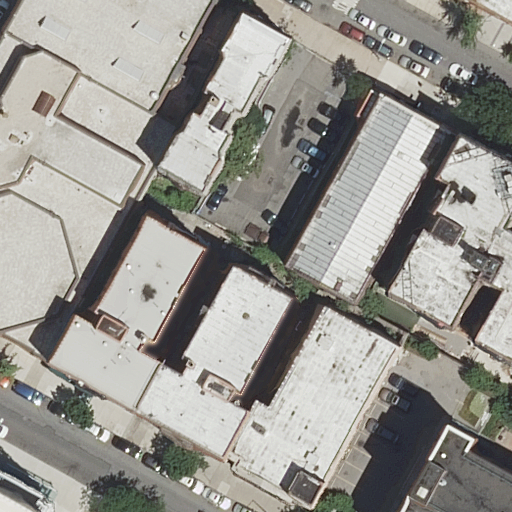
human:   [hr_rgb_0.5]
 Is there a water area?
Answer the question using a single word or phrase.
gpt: no

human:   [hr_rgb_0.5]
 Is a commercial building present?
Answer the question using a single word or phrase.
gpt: yes

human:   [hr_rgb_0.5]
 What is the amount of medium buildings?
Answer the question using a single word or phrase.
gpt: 2

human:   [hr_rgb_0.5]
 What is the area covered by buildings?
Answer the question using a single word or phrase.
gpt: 7913m2

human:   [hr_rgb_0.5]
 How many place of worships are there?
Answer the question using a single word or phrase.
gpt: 1

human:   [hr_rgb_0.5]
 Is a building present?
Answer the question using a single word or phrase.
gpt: yes

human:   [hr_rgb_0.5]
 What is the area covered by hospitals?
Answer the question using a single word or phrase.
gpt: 7592m2

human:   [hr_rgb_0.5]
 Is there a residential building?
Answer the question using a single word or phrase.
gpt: yes

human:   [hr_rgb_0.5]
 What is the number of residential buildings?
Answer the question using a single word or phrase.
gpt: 11

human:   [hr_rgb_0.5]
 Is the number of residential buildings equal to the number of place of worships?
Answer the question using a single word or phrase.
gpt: no

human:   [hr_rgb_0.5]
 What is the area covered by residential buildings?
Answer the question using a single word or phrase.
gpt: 5733m2

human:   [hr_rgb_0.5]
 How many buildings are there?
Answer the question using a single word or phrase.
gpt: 12

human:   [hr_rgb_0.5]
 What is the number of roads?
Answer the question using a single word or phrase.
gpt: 2

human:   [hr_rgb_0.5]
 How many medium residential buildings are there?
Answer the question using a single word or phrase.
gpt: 2

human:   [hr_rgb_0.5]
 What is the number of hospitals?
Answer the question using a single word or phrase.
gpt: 1

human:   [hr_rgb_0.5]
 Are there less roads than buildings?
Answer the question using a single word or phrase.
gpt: yes

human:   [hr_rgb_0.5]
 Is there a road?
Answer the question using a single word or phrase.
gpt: yes

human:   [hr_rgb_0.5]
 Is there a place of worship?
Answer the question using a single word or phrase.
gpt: yes

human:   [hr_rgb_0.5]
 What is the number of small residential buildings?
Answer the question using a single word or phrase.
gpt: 3

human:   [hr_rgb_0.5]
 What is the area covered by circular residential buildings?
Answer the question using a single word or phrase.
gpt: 0m2

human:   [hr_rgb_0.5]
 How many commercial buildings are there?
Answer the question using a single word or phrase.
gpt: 1

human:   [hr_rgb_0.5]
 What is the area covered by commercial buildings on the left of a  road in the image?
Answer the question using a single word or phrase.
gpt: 2180m2

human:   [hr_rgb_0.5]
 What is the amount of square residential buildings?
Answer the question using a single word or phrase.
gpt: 0

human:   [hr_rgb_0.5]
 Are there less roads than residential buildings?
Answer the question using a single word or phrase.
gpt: yes

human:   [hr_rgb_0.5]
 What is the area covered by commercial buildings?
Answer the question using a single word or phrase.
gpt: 2180m2

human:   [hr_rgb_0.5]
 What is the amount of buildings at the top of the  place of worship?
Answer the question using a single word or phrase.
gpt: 0

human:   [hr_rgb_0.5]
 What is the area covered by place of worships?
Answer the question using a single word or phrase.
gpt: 0m2

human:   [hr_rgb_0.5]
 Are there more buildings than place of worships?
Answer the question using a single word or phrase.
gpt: yes

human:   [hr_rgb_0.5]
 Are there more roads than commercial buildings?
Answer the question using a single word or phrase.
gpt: yes

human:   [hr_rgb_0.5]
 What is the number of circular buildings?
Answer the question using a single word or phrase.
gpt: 0

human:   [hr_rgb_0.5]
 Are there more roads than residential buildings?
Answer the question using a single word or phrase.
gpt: no

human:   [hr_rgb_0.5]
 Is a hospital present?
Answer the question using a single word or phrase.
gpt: yes

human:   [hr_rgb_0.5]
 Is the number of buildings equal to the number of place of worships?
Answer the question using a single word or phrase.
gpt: no

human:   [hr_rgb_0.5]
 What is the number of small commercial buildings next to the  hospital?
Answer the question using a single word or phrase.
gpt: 0

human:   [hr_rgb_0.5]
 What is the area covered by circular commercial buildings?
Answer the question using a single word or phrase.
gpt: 0m2

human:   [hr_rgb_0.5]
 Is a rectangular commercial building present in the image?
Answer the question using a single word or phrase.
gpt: yes

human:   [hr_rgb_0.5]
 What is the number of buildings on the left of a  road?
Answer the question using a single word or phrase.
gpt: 7

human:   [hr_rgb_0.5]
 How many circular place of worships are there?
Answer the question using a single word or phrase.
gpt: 0

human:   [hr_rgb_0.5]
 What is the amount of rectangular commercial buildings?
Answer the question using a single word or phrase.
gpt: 1

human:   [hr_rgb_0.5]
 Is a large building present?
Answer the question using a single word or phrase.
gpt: yes

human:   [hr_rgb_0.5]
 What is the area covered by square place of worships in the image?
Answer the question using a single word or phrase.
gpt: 0m2

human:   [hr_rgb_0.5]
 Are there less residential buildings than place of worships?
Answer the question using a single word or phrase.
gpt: no

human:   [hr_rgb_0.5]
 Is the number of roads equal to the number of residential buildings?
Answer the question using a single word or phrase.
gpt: no

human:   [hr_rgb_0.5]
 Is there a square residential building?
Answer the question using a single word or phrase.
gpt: no

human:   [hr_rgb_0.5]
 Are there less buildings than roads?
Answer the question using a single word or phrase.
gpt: no

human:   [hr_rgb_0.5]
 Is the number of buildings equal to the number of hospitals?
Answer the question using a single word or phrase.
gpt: no

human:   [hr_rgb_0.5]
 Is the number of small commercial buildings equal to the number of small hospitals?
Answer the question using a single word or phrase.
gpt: yes

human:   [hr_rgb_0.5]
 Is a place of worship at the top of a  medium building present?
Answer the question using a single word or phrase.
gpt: yes

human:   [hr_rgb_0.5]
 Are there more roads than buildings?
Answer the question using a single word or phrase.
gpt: no

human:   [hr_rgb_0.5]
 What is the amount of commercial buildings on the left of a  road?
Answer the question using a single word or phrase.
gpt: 1

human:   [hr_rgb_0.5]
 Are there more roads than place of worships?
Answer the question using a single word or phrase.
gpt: yes

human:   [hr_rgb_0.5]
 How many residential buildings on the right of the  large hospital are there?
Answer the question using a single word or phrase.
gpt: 11

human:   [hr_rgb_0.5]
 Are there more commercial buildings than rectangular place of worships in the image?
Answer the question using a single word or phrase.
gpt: no

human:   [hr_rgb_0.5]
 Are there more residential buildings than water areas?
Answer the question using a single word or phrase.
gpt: yes

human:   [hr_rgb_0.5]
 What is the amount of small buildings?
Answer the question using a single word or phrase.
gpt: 3

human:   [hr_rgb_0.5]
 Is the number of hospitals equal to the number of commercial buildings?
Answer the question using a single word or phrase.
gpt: yes

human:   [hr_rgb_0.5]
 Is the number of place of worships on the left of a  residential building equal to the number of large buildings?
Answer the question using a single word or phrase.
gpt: no

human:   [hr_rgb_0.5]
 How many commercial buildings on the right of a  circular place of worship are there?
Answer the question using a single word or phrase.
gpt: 0

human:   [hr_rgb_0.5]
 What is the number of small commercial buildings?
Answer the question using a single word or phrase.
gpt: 0

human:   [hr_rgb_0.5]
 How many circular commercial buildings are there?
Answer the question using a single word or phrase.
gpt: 0

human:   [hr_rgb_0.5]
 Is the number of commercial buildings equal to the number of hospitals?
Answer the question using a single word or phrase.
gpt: yes

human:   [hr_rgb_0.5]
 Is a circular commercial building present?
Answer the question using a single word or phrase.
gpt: no

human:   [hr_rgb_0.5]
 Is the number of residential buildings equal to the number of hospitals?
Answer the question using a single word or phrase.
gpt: no

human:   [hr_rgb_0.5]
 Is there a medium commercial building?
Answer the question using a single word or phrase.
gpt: no